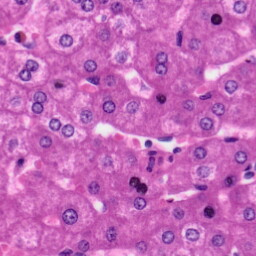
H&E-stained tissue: Liver